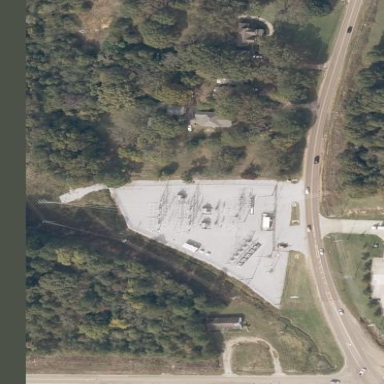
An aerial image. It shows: Industrial area with power substation at the distribution level. The substation is surrounded by fence.